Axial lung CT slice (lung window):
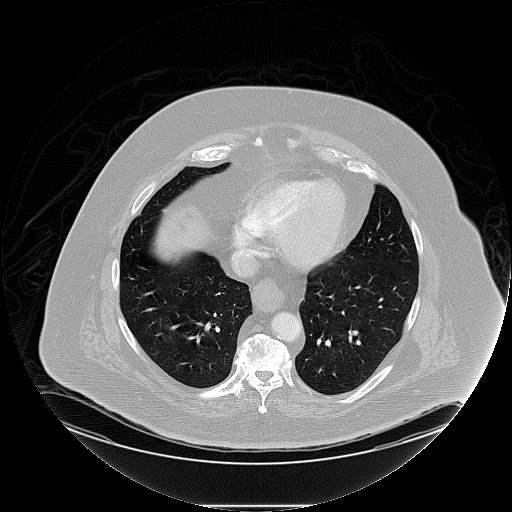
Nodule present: no